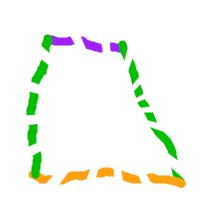
Shape: trapezoid